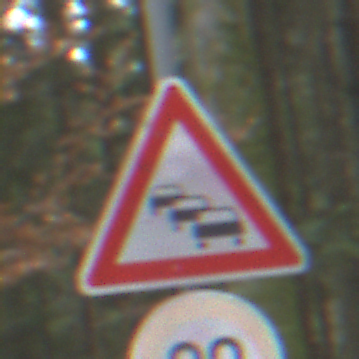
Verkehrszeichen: Stau
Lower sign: Geschwindigkeit80
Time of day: Midday
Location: Outdoor (Nature)
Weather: Overcast
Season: NotSpecified
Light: Natural